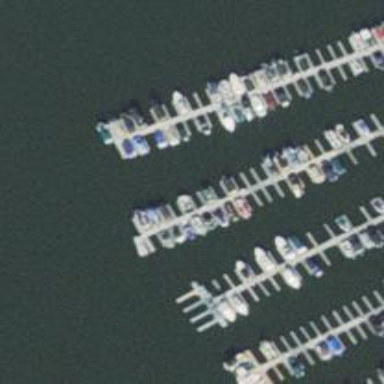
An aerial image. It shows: Man-made pier.